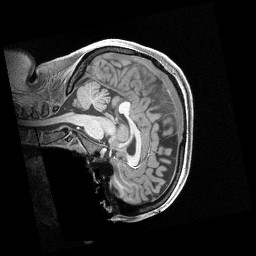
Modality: T1w
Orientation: sagittal
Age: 22
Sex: female
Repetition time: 2.4 s
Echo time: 0.00222 s